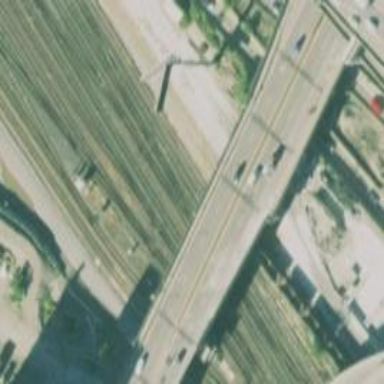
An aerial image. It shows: Railway crossing.